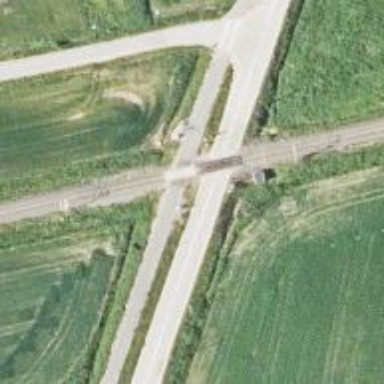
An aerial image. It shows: Crossing for the railway.